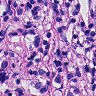
Metastatic tissue present: yes